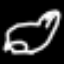
Label: frog